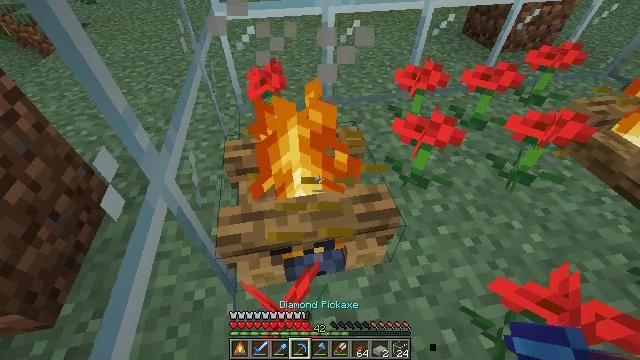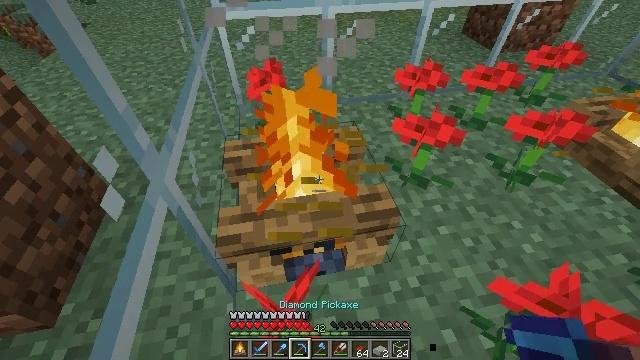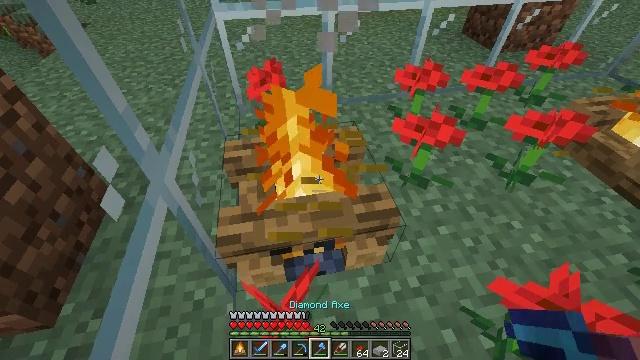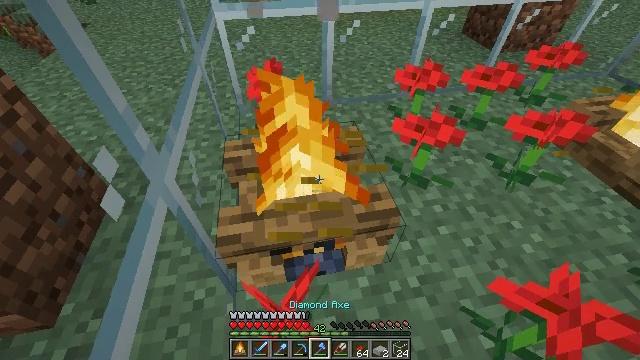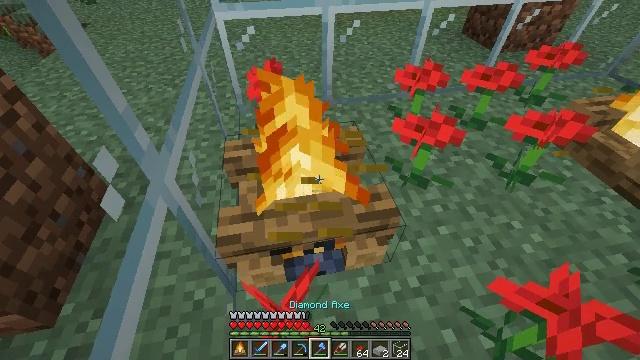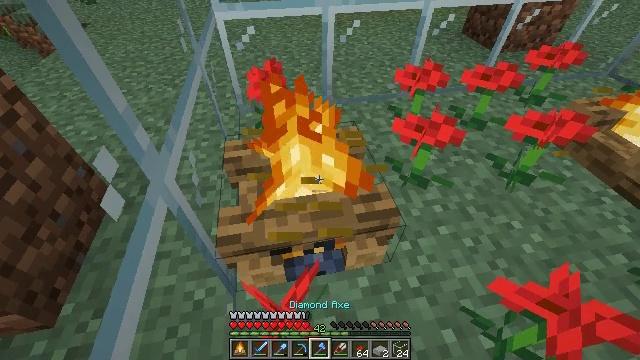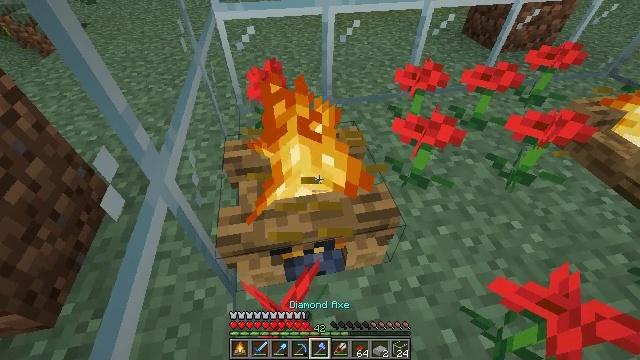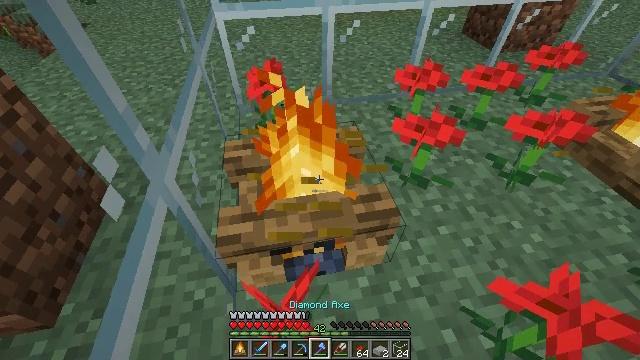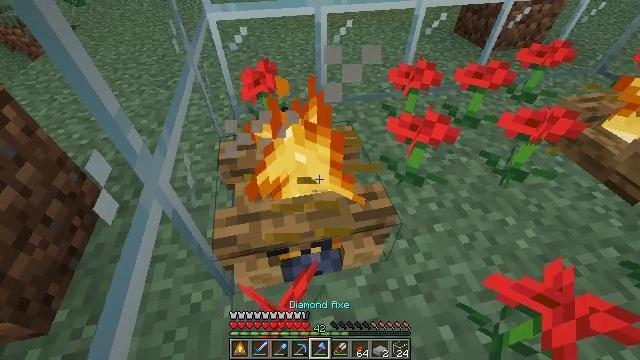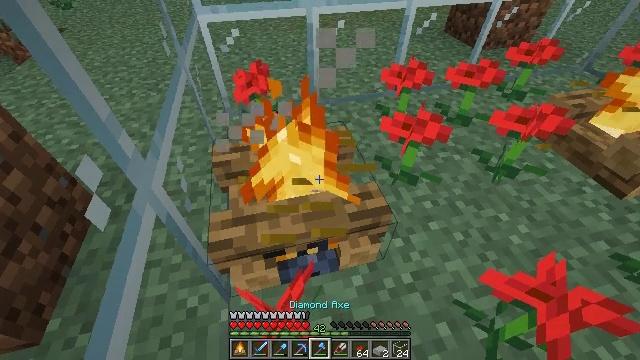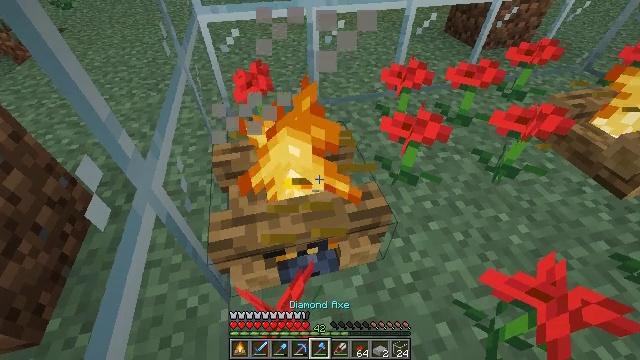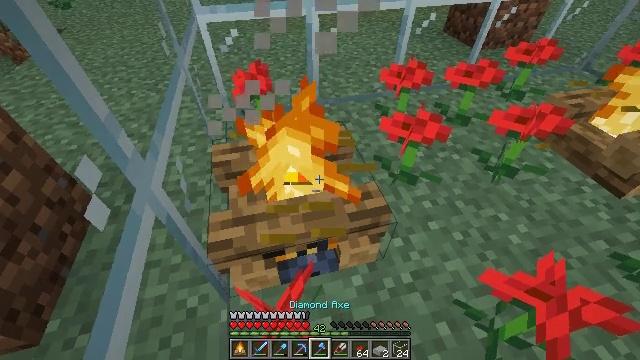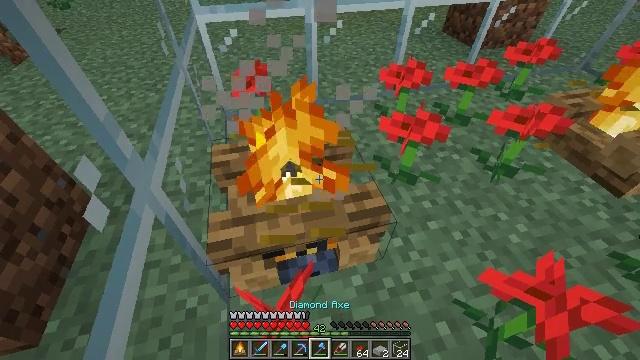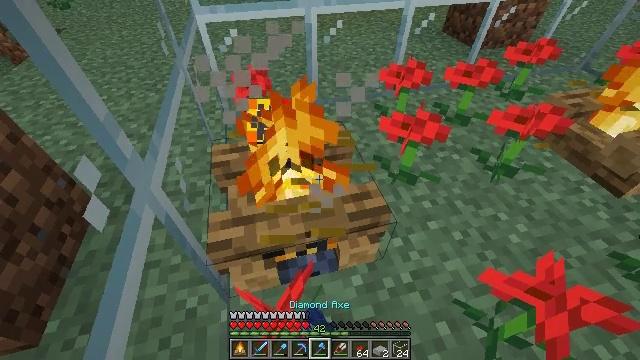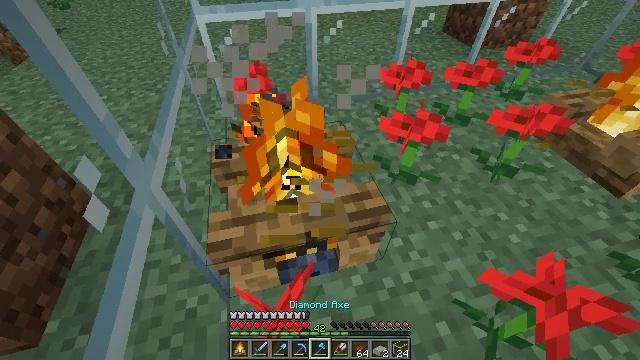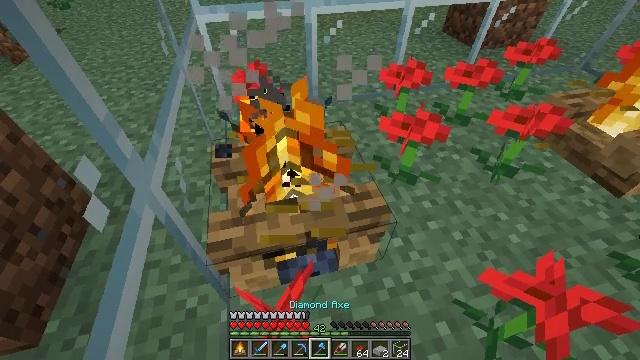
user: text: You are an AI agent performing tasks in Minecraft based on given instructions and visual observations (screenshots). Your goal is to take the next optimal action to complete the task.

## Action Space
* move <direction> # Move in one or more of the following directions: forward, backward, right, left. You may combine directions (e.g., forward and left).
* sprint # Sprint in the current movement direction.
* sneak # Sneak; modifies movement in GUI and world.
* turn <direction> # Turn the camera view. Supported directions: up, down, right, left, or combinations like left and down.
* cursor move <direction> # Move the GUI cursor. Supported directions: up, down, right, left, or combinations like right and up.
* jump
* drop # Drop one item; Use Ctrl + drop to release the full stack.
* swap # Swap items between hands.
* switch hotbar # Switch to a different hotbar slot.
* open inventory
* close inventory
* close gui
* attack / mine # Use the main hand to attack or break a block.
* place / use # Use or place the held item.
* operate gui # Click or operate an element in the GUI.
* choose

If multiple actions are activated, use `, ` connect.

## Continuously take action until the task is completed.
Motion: motion action
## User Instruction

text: Extinguish and mine the campfire.
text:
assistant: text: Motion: no_op
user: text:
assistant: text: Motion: no_op
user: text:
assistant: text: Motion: no_op
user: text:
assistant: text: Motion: no_op
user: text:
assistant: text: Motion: no_op
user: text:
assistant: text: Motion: no_op
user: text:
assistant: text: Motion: no_op
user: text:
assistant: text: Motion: no_op
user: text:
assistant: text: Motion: turn right
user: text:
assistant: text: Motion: turn right
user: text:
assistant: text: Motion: no_op
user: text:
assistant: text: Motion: no_op
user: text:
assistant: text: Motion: attack / mine
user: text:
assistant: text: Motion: attack / mine
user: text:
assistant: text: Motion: attack / mine
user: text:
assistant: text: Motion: attack / mine
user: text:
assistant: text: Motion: attack / mine
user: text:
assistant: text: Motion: attack / mine
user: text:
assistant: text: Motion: attack / mine
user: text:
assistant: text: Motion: attack / mine
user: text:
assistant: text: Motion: attack / mine
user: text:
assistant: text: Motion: attack / mine
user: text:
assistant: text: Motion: attack / mine
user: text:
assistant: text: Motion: no_op
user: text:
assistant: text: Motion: turn right
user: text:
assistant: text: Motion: turn right
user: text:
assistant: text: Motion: move forward, turn right and up
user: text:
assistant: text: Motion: move forward, turn right and up
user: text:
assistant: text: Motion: move forward, turn right and up
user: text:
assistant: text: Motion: move forward, turn right and up